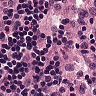
Metastatic tissue present: no